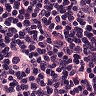
Metastatic tissue present: yes